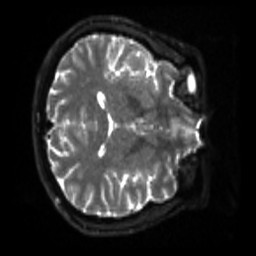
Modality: sbref
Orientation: axial
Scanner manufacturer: siemens
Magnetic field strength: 3 T
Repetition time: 4 s
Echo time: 0.0594 s